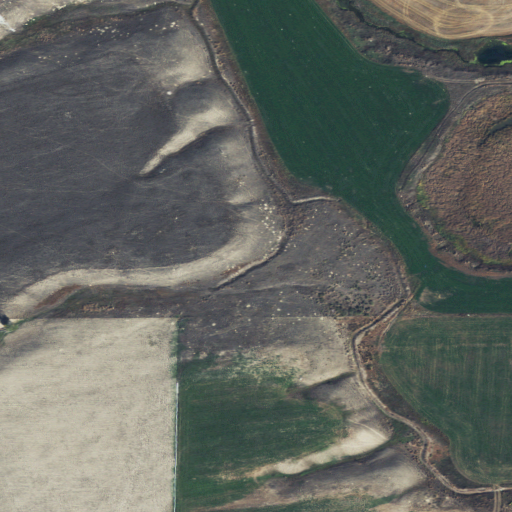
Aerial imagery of valley in Montana named Porier Canyon containing grassland, cultivated crops, pasture, woody wetlands, and herbaceous wetlands